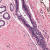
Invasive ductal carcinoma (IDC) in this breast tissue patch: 0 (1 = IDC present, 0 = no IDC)